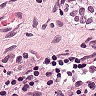
Metastatic tissue present: yes